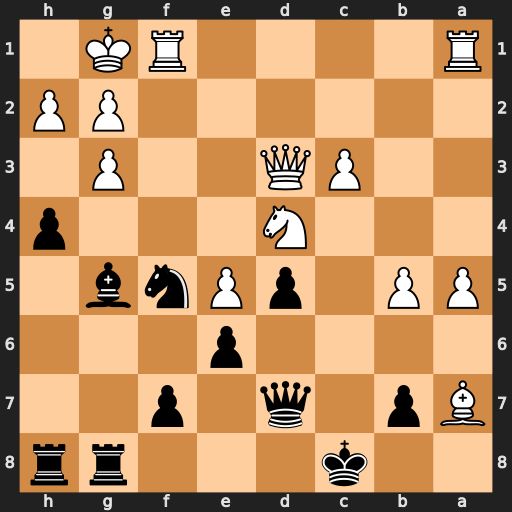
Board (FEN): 2k3rr/Bp1q1p2/4p3/PP1pPnb1/3N3p/2PQ2P1/6PP/R4RK1
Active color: b
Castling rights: -
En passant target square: -
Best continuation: Be3+ Qxe3 Nxe3